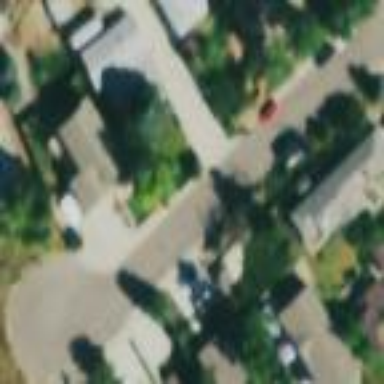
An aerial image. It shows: Asphalt road in residential area.